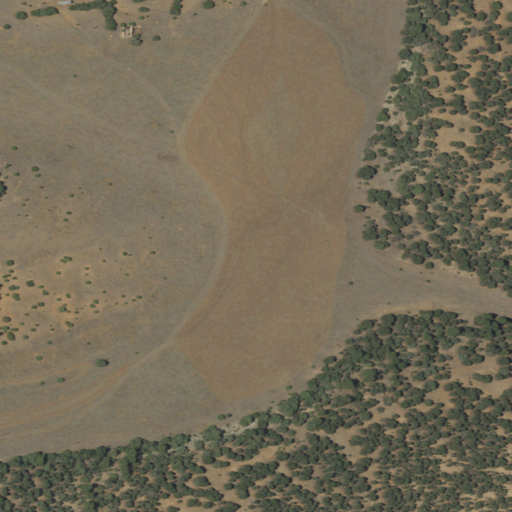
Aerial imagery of valley in New Mexico named Ortiz Canyon containing evergreen forest, shrub, and grassland